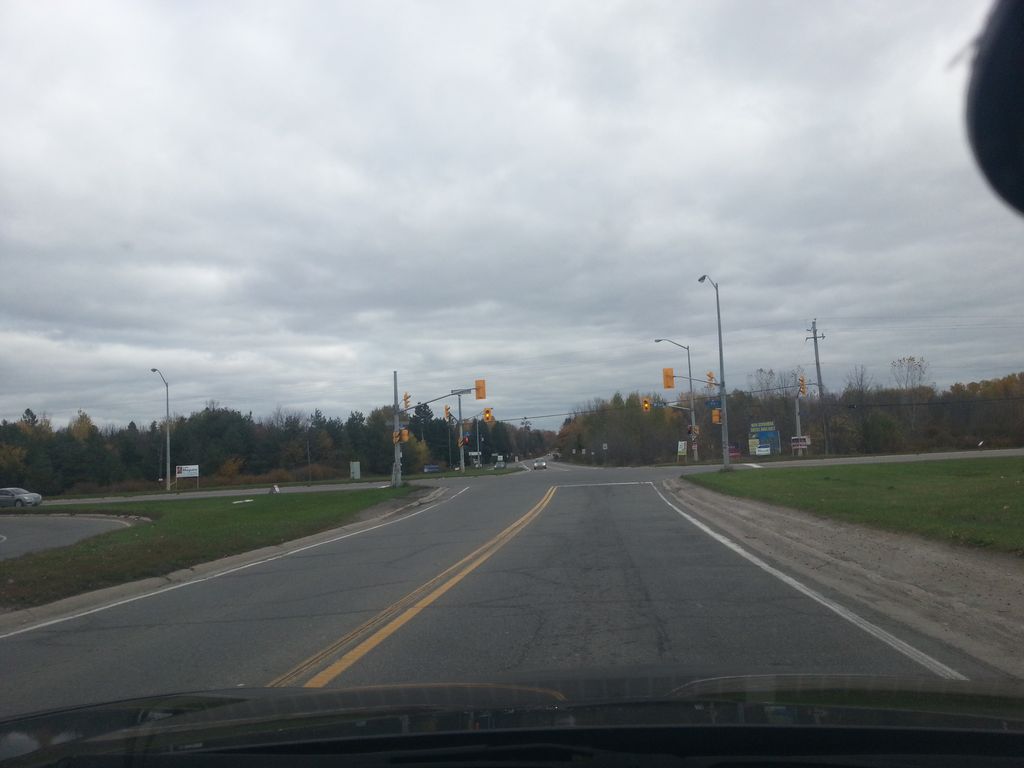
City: ottawa-gatineau